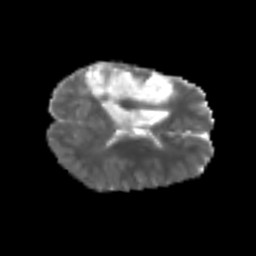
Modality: MD
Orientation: axial
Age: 42
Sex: male
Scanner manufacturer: siemens
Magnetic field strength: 3 T
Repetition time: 5.6 s
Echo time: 0.082 s